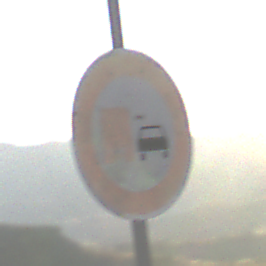
Verkehrszeichen: UeberholverbotKraftfahrzeuge
Umgebung: Outdoor, Nature
Tageszeit: SunriseSunset
Wetter: Clear
Licht: Natural
Jahreszeit: NotSpecified
Kontrast: HighContrast